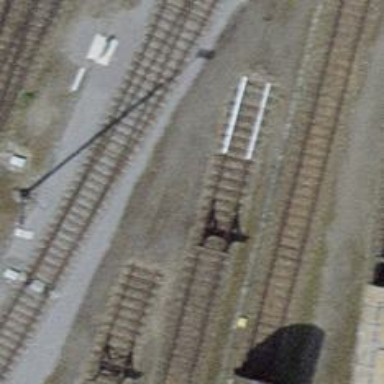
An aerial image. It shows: Railway buffer stop.